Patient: sex F, age 54
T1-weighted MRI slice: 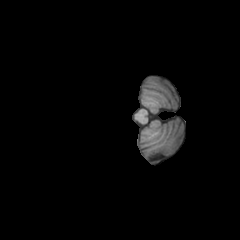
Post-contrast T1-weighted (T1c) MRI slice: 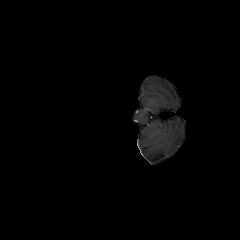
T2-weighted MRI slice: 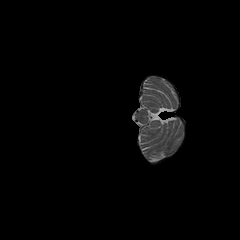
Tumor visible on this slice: no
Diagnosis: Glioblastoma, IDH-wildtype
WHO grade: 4